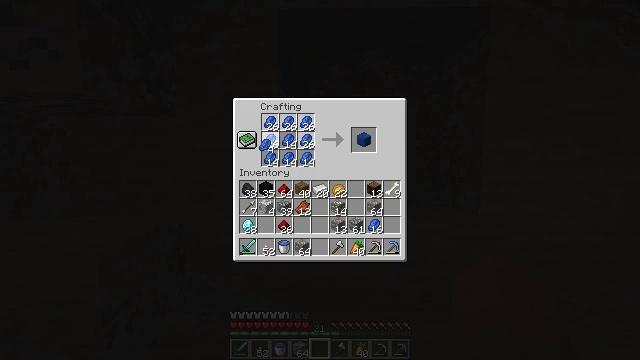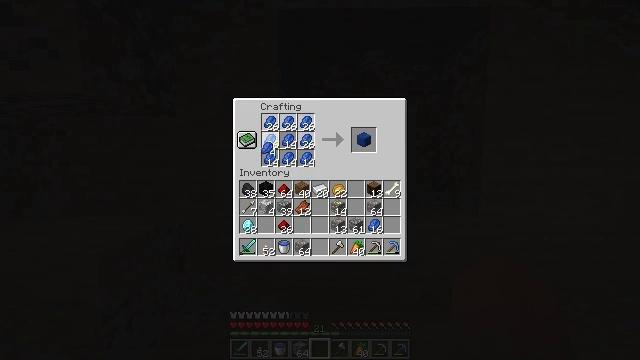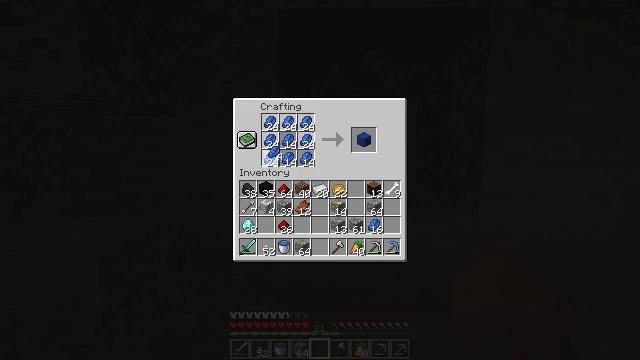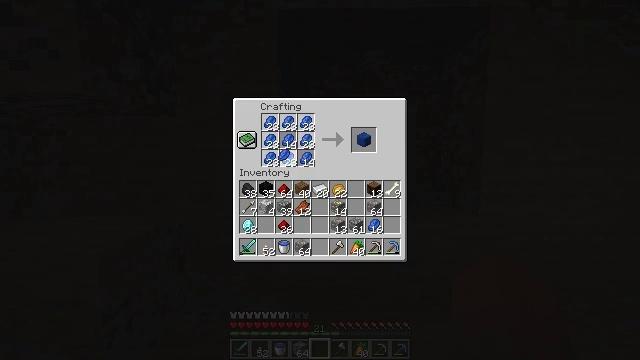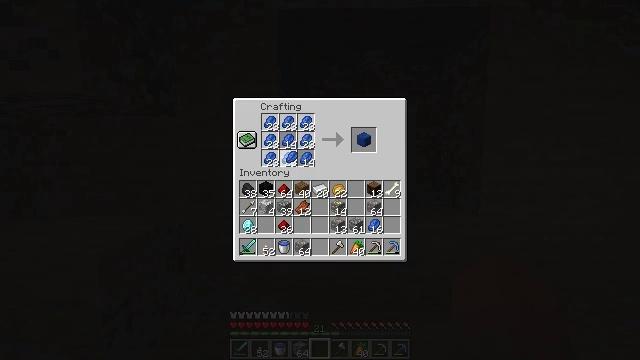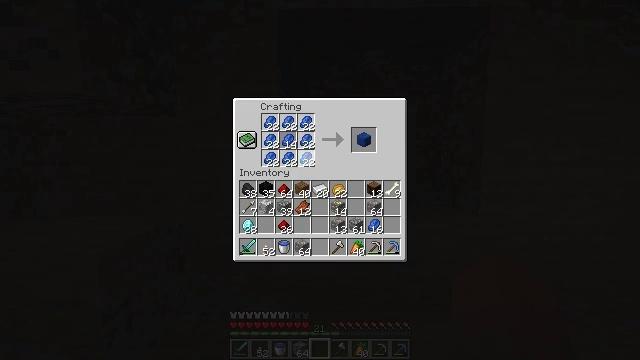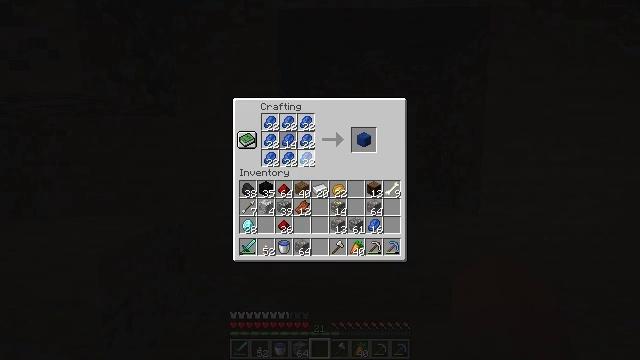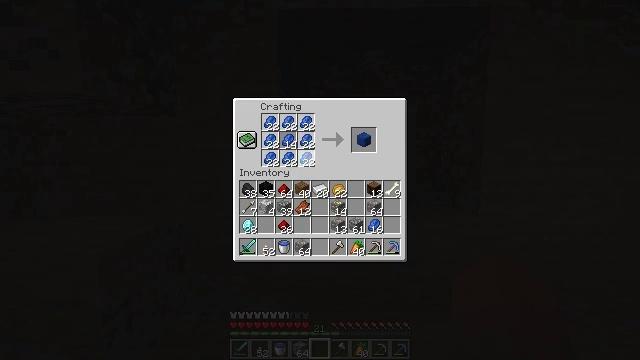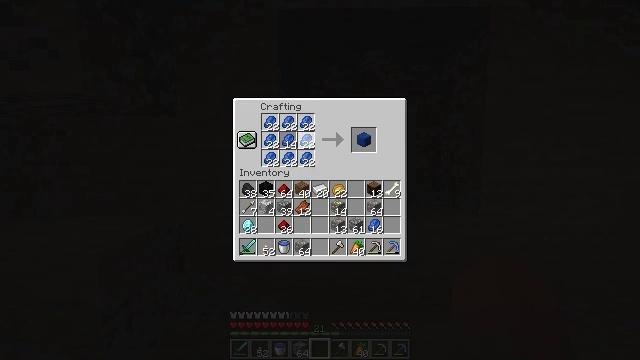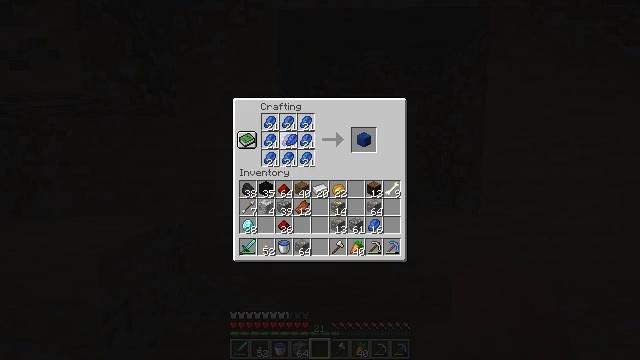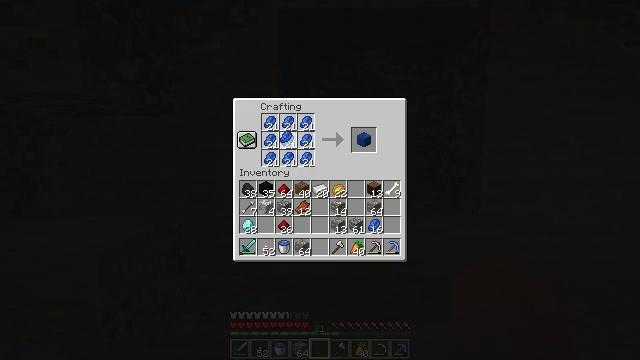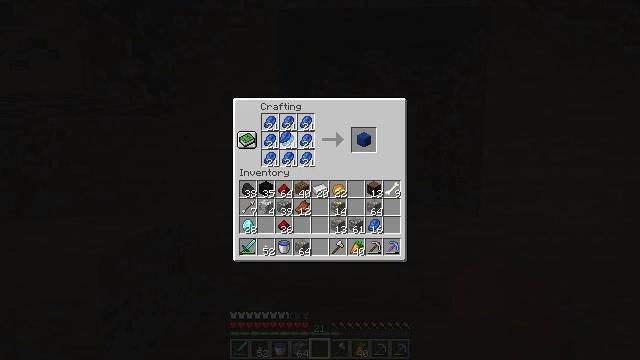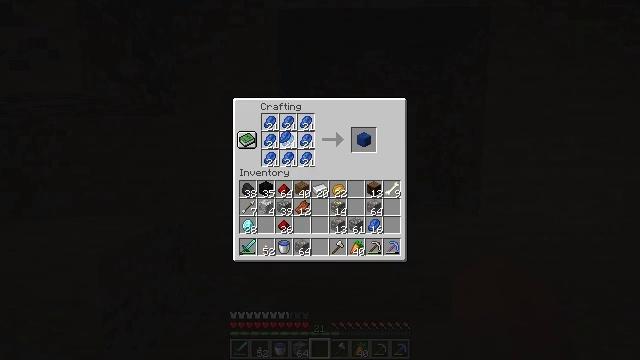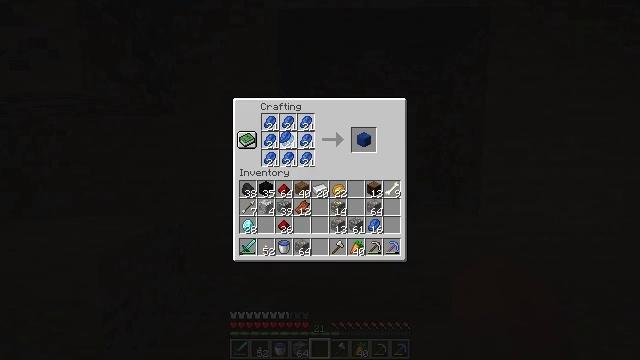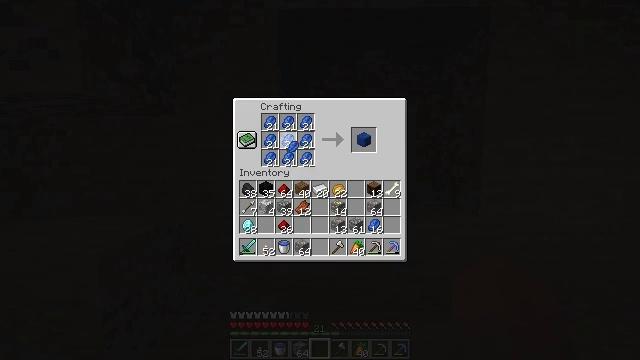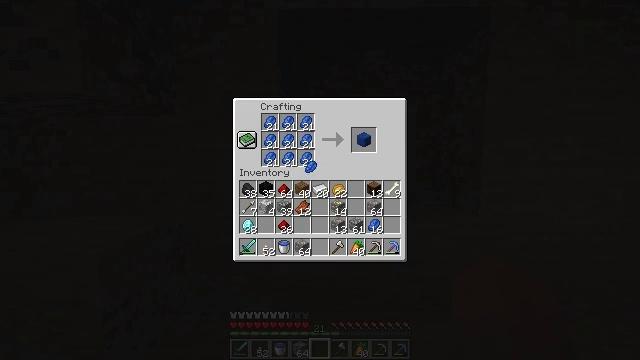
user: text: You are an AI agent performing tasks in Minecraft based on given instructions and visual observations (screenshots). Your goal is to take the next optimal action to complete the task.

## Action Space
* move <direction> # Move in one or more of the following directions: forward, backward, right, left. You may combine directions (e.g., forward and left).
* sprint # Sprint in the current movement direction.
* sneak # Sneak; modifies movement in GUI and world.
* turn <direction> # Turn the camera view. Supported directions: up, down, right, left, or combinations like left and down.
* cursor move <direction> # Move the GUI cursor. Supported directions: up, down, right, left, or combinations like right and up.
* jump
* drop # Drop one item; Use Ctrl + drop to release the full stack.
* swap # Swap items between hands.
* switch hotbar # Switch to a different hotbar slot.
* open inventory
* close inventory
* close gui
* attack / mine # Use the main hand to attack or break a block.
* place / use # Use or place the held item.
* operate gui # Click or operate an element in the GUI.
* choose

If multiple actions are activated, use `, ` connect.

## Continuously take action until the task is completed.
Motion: motion action
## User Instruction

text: Interact with the crafting table and form a lapis block.
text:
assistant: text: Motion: operate gui
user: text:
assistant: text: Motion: operate gui
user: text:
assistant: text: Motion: cursor move right, operate gui
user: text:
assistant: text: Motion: cursor move right, operate gui
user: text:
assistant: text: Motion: cursor move right, operate gui
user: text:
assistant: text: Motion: operate gui
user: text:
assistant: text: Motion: operate gui
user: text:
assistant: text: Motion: operate gui
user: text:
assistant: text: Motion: cursor move left, operate gui
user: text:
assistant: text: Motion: operate gui
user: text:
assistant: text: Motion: operate gui
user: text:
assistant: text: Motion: operate gui
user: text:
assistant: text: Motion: operate gui
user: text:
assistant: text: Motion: cursor move right and down
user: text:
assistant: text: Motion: cursor move right and down
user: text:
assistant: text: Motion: cursor move right and down
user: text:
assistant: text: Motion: cursor move right
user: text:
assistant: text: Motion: no_op
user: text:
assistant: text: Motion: no_op
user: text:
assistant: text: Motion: no_op
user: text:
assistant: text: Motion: cursor move right
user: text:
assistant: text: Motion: cursor move right and down
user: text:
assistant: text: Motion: no_op
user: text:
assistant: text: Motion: no_op
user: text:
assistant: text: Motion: no_op
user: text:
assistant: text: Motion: no_op
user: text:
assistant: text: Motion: no_op
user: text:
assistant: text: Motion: operate gui
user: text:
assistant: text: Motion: operate gui
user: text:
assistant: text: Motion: operate gui